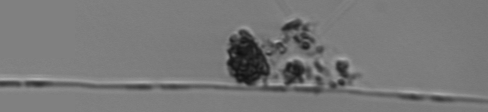
Label: Pseudo-nitzschia